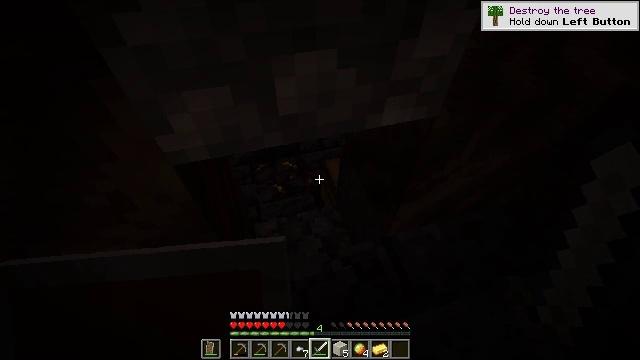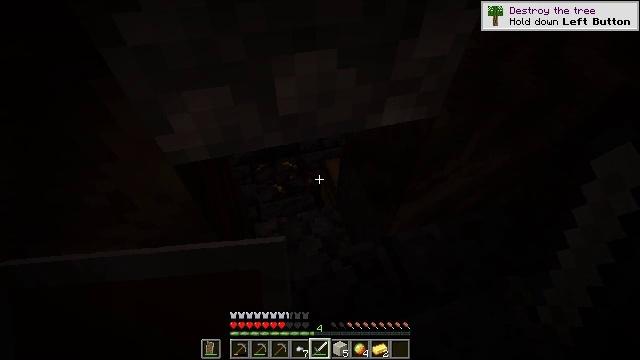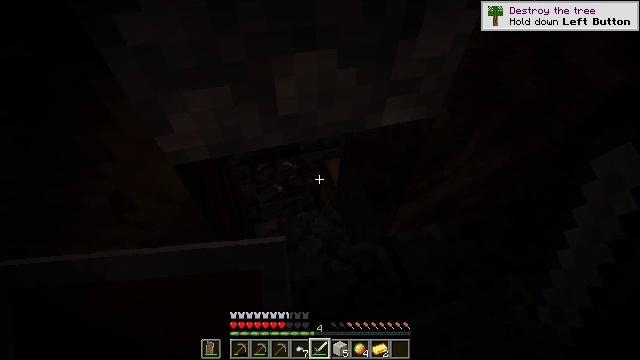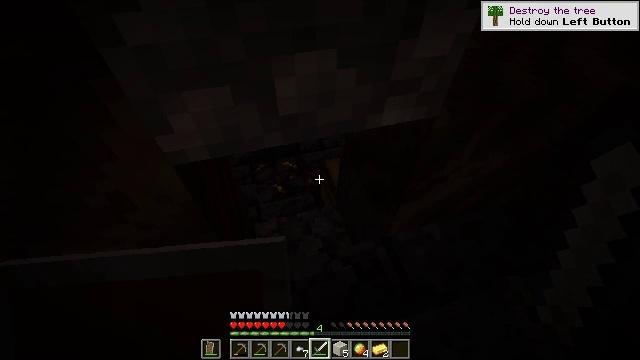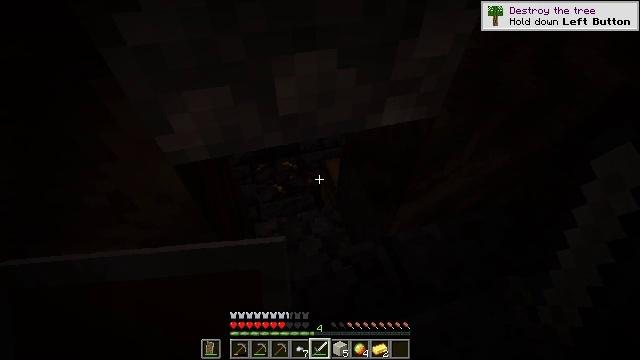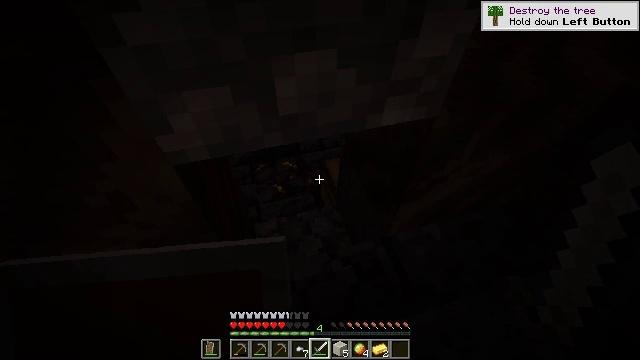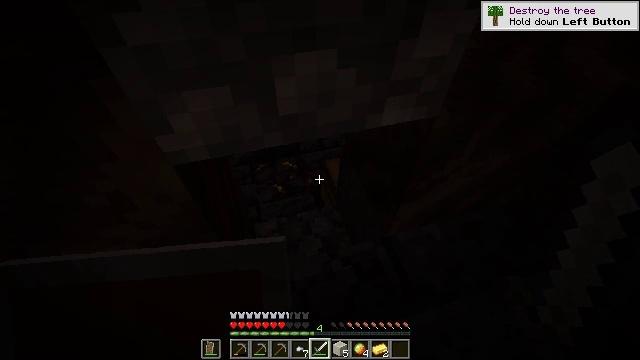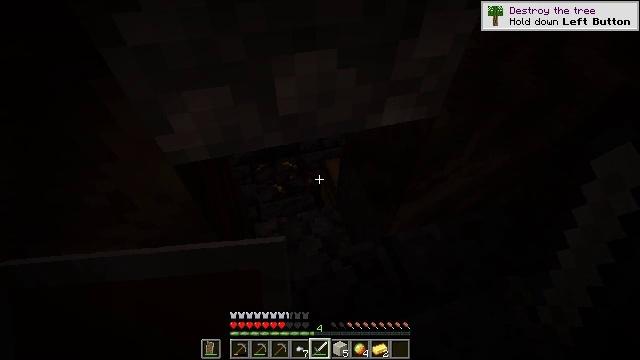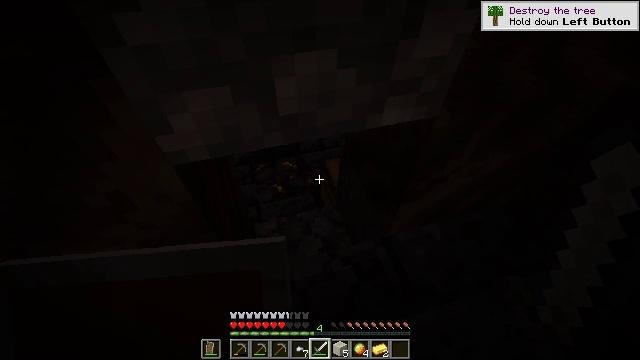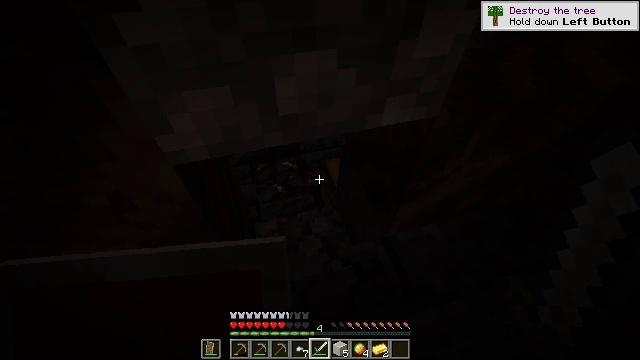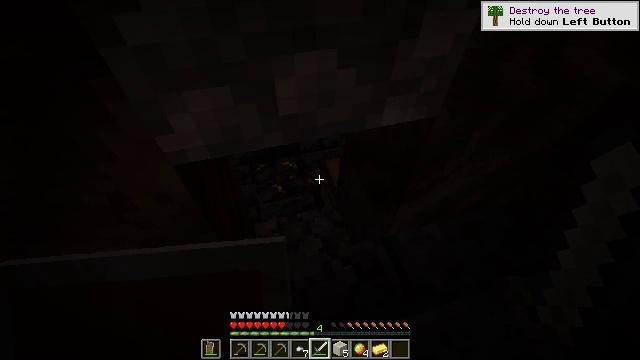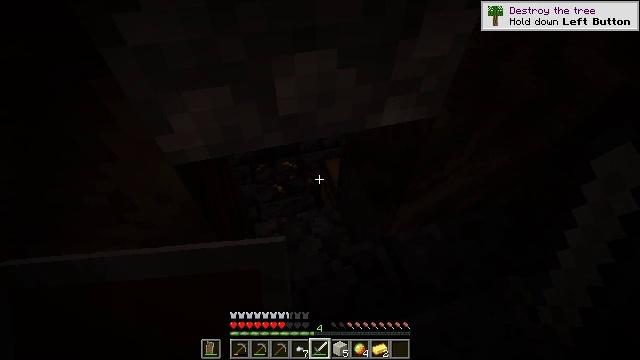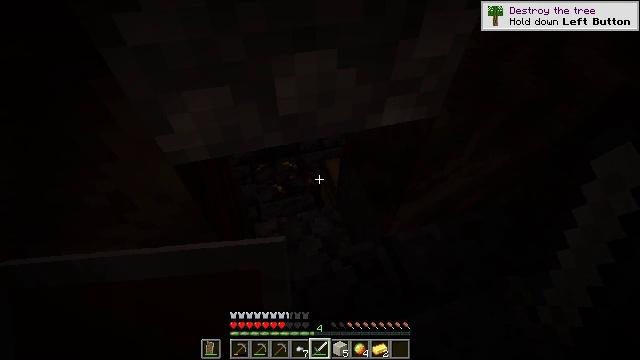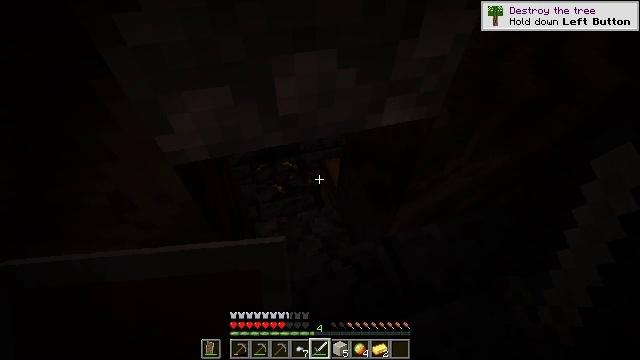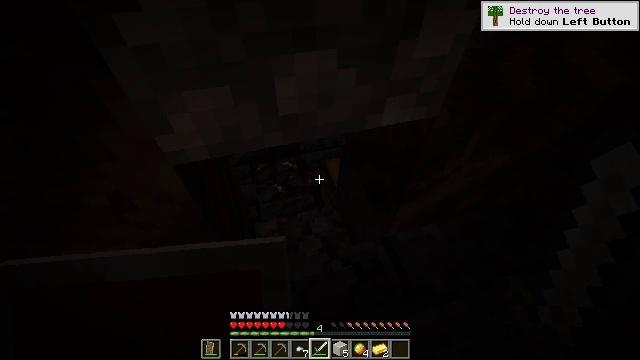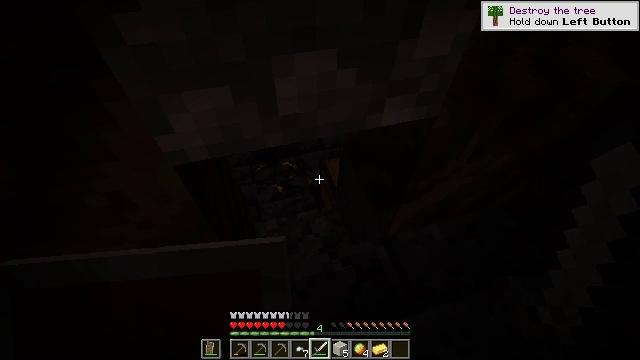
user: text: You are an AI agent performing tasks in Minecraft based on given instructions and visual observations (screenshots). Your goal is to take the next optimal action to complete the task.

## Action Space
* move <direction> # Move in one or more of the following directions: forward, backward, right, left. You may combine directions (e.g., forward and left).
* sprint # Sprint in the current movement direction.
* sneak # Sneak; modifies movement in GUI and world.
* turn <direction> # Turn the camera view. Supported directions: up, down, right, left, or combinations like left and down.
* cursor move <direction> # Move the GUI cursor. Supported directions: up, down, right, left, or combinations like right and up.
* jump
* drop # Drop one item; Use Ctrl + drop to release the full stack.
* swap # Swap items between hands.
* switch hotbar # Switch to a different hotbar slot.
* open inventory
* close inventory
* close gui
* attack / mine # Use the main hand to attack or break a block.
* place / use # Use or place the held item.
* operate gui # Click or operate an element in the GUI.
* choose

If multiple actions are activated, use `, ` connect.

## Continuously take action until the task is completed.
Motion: motion action
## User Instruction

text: Harvest some polished blackstone bricks.
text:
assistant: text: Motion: no_op
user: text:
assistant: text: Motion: no_op
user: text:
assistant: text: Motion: no_op
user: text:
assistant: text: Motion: no_op
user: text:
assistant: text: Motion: no_op
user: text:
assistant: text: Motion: no_op
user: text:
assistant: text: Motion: no_op
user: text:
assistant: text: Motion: no_op
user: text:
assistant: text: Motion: no_op
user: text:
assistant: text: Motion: no_op
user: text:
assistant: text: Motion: no_op
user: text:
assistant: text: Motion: no_op
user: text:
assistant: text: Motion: no_op
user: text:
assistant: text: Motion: no_op
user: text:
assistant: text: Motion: no_op
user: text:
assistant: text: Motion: no_op
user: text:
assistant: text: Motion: no_op
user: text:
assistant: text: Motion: no_op
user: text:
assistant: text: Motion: no_op
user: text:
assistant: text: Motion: no_op
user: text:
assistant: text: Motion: no_op
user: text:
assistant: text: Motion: no_op
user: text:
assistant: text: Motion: no_op
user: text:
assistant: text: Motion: no_op
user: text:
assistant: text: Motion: no_op
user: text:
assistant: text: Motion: no_op
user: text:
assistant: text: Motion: no_op
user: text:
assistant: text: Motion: no_op
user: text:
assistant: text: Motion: no_op
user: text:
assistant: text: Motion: no_op